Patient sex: M
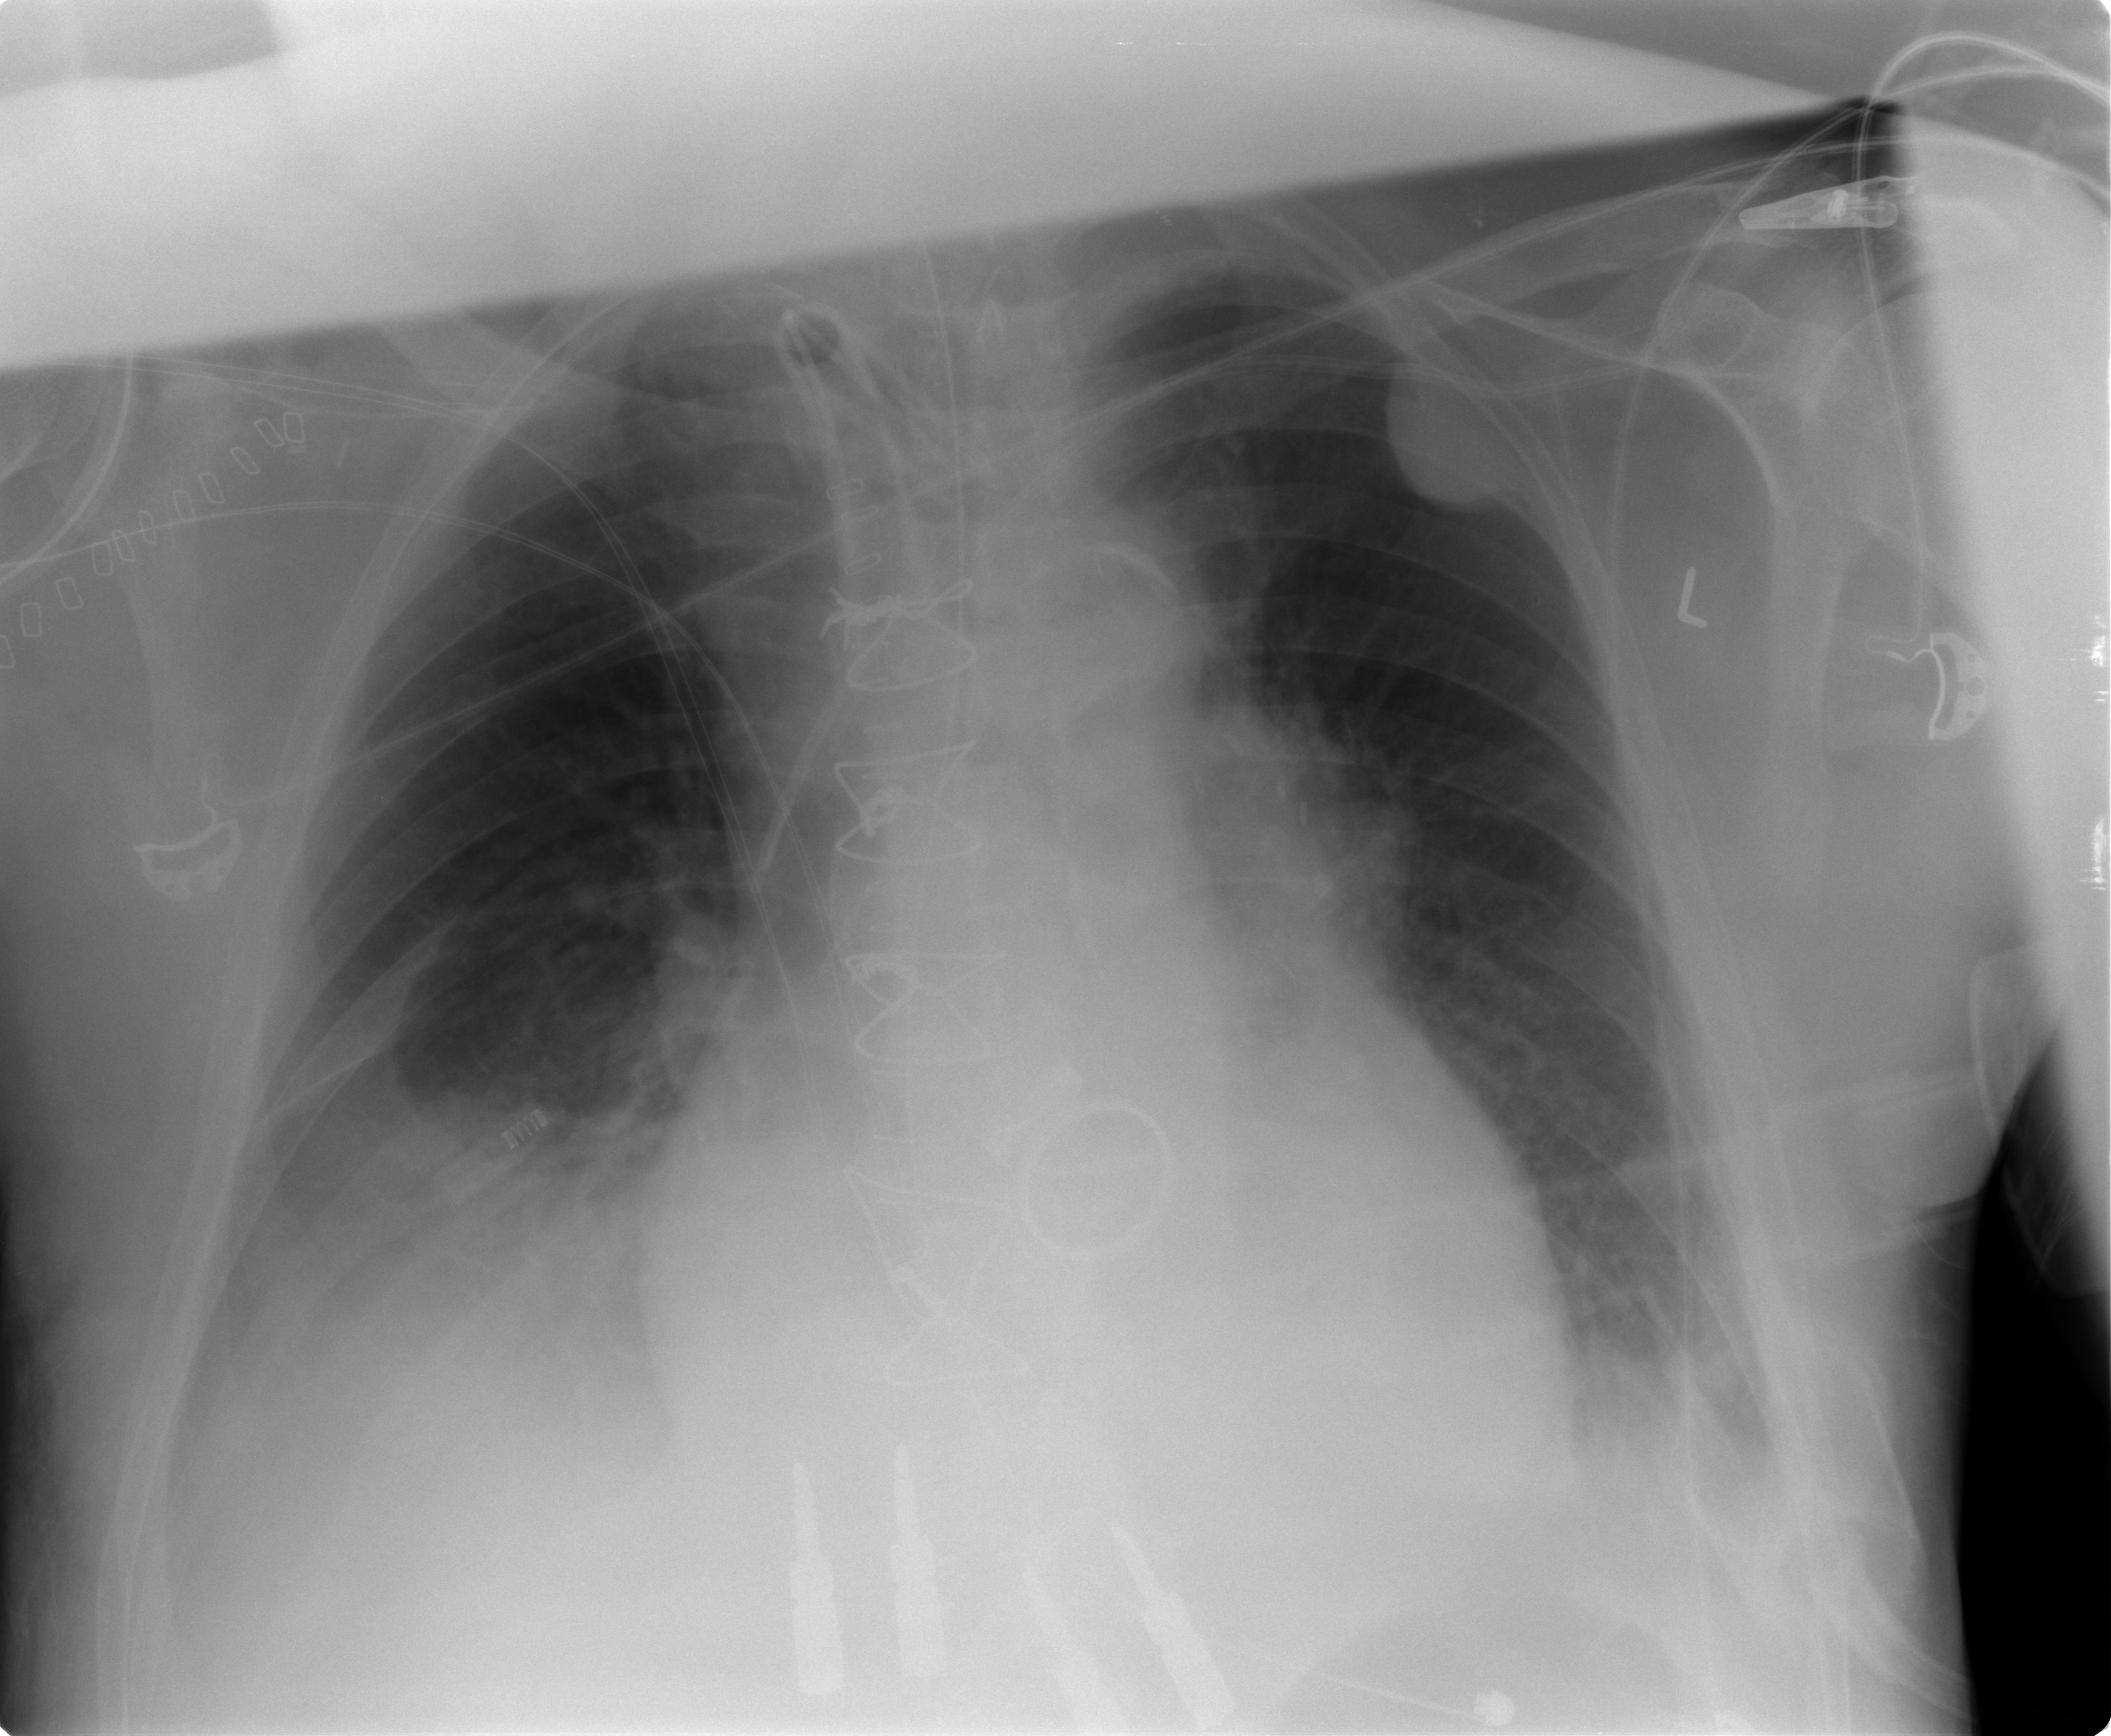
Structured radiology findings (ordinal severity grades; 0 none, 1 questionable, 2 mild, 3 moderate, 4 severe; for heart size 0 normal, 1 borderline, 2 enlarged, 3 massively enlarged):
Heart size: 2
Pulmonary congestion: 2
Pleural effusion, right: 2
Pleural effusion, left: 1
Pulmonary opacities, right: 0
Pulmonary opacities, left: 0
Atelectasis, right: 2
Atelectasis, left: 2